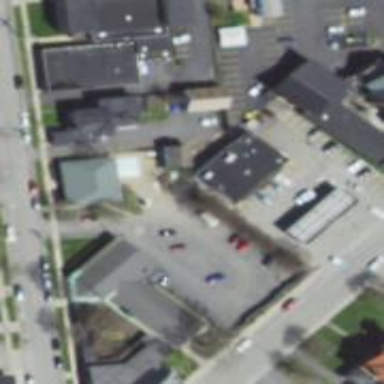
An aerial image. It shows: Convenience shop.